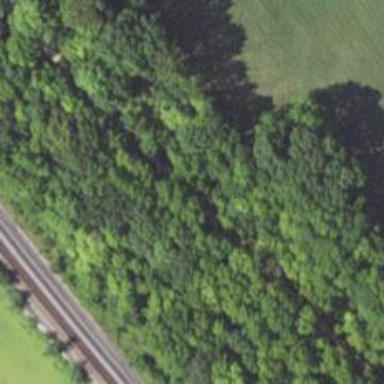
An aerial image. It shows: Abandoned railway track alongside cycleway. There is also Nordic ski trail.